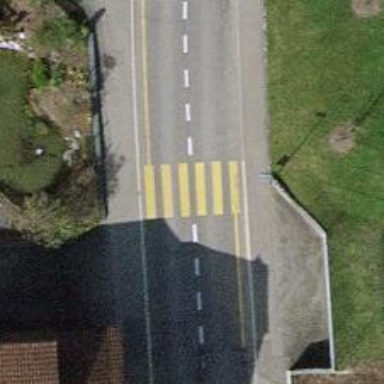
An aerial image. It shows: Zebra crossing on the road.